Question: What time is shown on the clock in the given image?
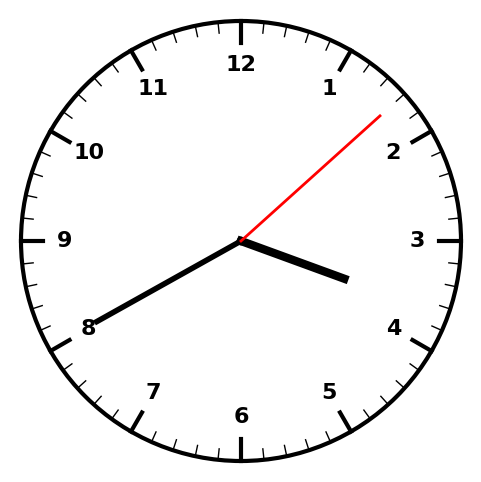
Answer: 03:40:08